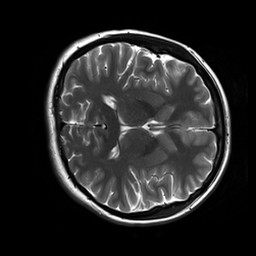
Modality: T2w
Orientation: axial
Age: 20
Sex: female
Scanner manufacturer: siemens
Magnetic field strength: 3 T
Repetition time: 8.53 s
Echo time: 0.091 s